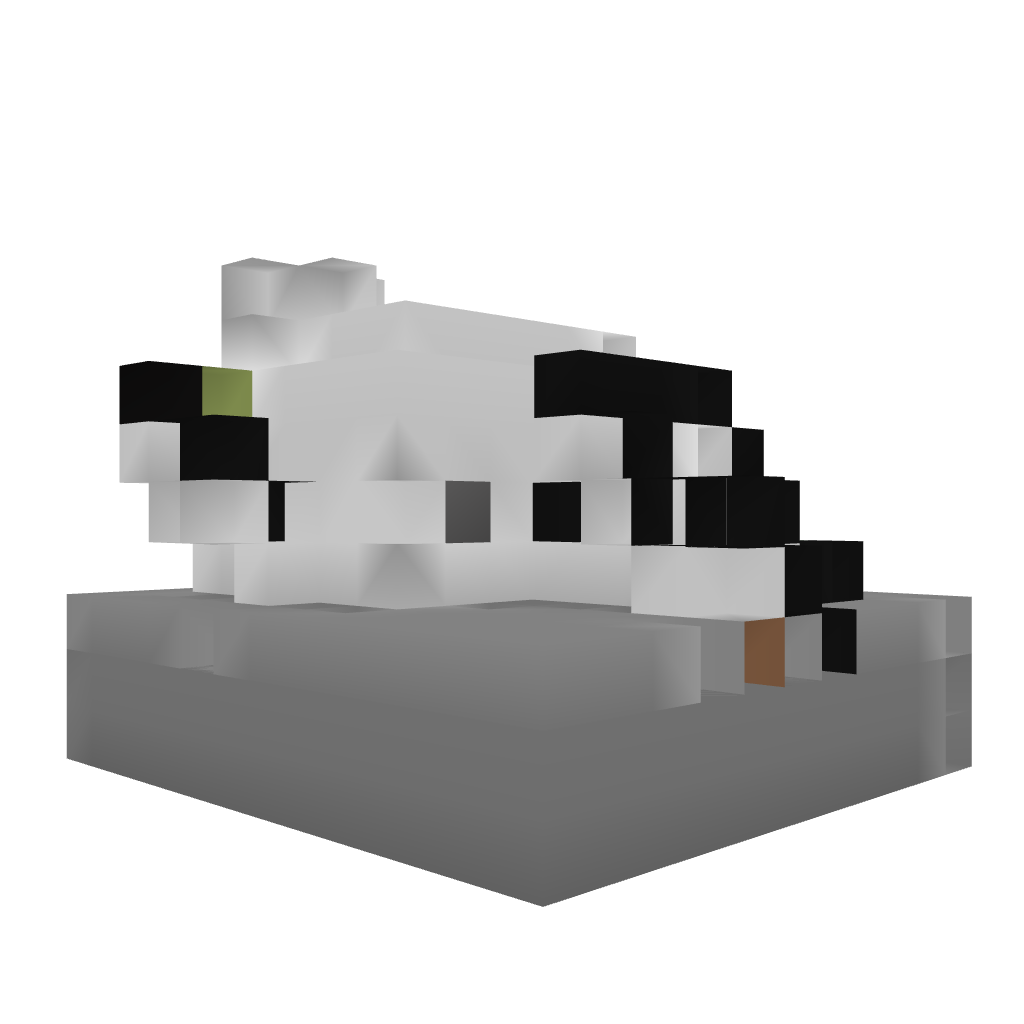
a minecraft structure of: Modern bathroom